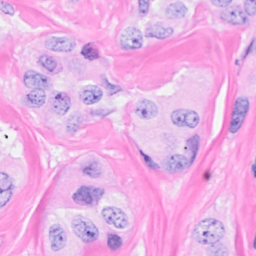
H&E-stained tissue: Breast